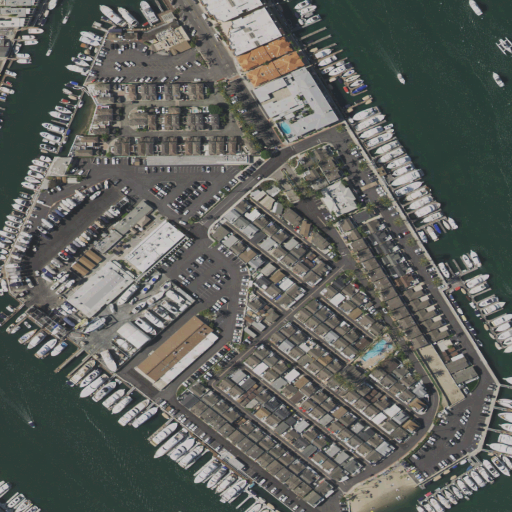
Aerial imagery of cape in California named Lido Peninsula containing high intensity development, open water, medium intensity development, open development, and low intensity development